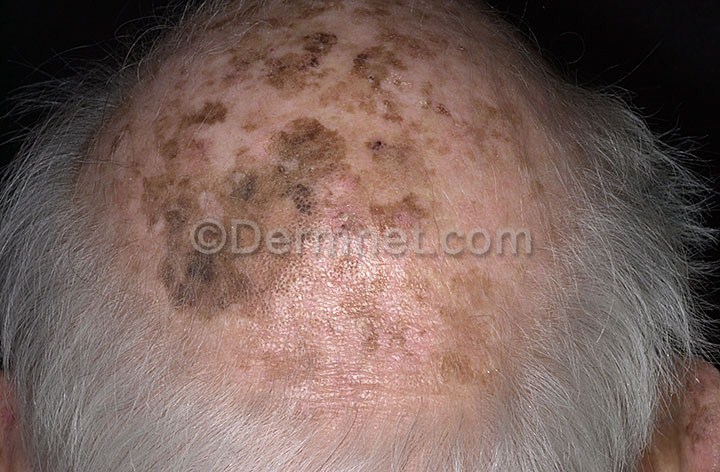
Disease: Light Diseases and Disorders of Pigmentation